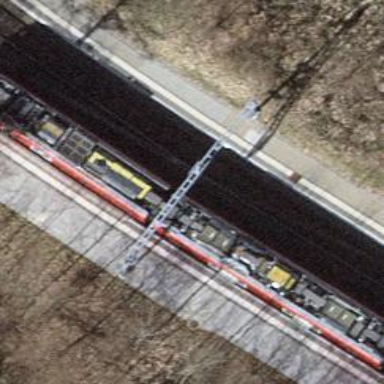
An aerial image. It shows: Single-track electrified railway siding with contact line for service.